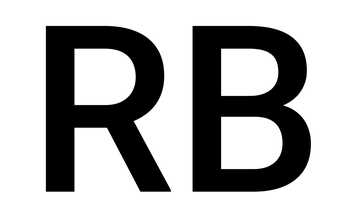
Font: Roboto_Medium